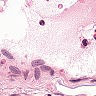
Metastatic tissue present: no